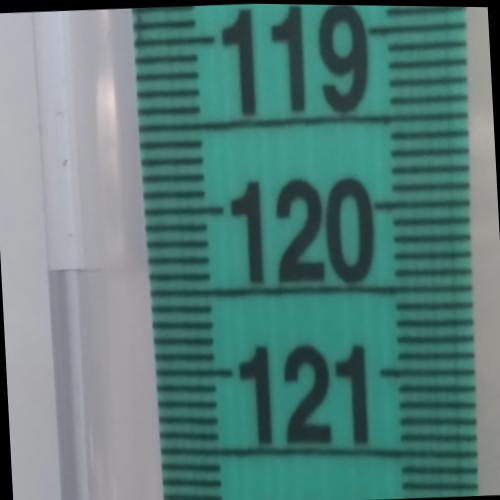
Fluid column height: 120.4 cm